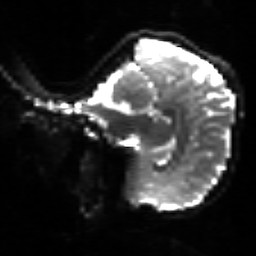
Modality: sbref
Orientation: sagittal
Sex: female
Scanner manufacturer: siemens
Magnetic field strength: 3 T
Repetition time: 5 s
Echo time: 0.071 s